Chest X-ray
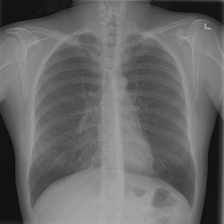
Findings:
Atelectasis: negative
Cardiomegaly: negative
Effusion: negative
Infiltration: negative
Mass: negative
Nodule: negative
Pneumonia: negative
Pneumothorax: negative
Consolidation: negative
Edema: negative
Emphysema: negative
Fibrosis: negative
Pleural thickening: negative
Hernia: negative